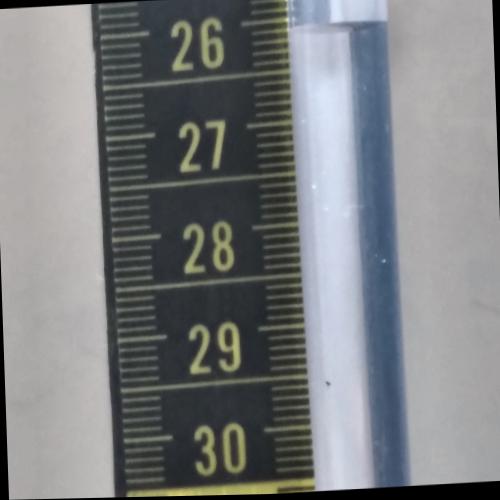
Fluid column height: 26.1 cm